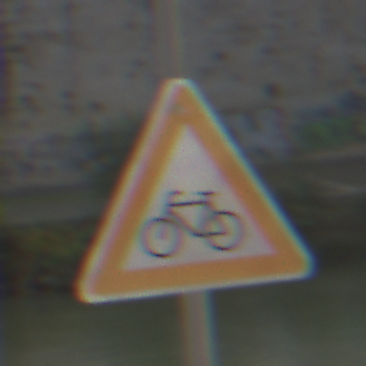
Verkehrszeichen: RadverkehrRechts
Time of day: MorningAfternoon
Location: Outdoor (Suburban)
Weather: PartlyCloudy
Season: NotSpecified
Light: Natural